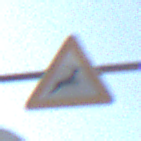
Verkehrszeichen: WildwechselLinks
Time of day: MorningAfternoon
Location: Outdoor (Nature)
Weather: Clear
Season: NotSpecified
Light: Natural